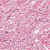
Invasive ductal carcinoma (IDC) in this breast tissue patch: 0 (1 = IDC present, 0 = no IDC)